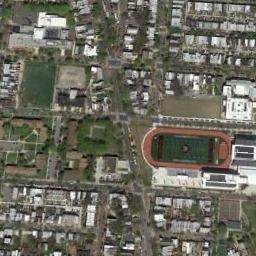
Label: ground_track_field